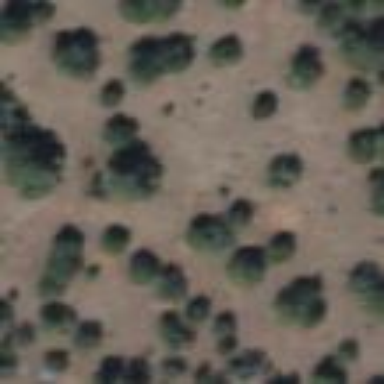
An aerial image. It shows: Patch of scrub vegetation.